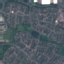
Land use / land cover class: Residential